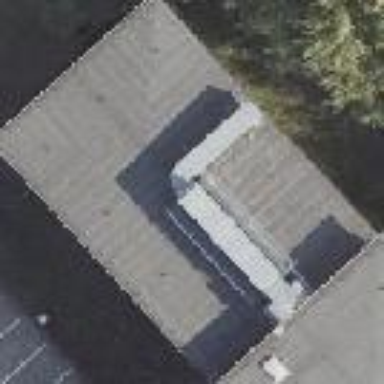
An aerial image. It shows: Part of building.